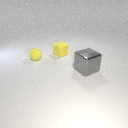
small yellow rubber sphere in front of small yellow rubber cube